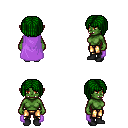
a pixel art fantasy rpg character, female body template, orc, green skin, lavender cape, gold greaves, green pageboy hairstyle, black shoes, four views (front, back, left, right), 2x2 character sprite sheet, small pixel art, hard edges, no anti-aliasing